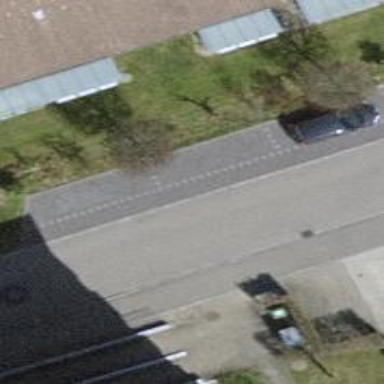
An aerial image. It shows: Residential road with sidewalk on the left.